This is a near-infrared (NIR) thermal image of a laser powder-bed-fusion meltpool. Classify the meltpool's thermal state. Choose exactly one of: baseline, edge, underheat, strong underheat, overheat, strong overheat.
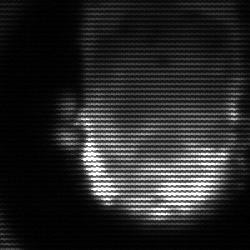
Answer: baseline